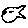
Label: fish